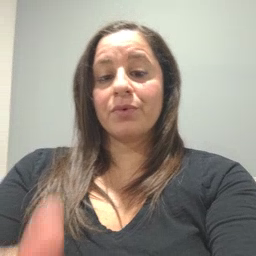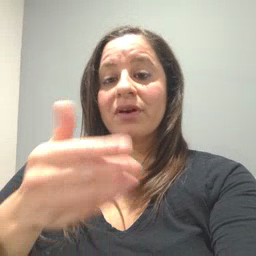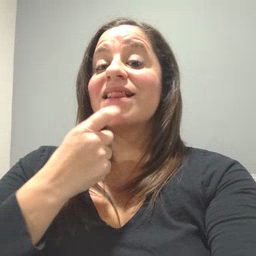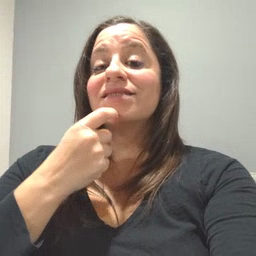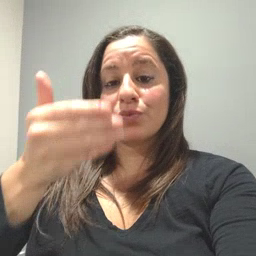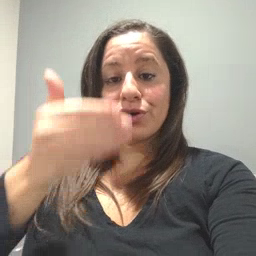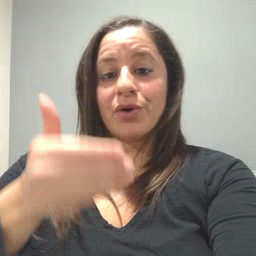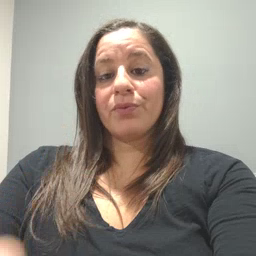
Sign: glasswindow